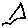
Label: triangle